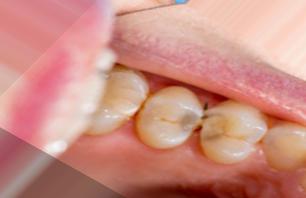
Condition: Caries